Aerial crown-view tile of a tropical tree (Barro Colorado Island, Panama), acquired 20250512:
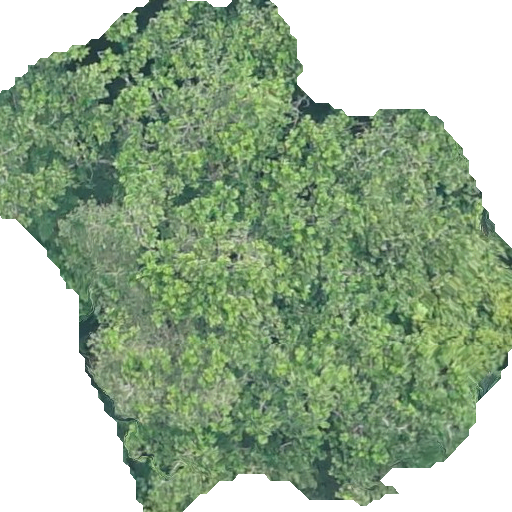
Species: Anacardium excelsum
GBIF accepted scientific name: Anacardium excelsum
Crown area: 275.939 m²